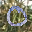
Label: 0